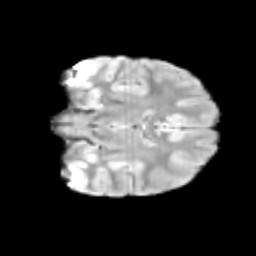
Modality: T2w
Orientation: coronal
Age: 10
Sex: male
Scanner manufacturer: siemens
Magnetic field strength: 3 T
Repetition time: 3.8 s
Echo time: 0.07 s